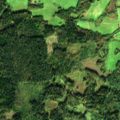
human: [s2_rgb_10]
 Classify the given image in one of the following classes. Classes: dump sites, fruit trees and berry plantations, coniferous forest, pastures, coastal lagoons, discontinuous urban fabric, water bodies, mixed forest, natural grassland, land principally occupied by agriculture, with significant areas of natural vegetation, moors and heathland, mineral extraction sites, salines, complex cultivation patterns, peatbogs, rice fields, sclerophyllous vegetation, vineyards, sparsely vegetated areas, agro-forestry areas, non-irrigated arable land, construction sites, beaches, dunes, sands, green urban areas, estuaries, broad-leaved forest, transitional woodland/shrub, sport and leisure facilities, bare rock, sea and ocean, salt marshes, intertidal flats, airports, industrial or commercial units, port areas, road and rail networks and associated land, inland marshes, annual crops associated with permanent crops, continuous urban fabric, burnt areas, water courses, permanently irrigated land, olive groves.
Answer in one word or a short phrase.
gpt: pastures, land principally occupied by agriculture, with significant areas of natural vegetation, coniferous forest, mixed forest